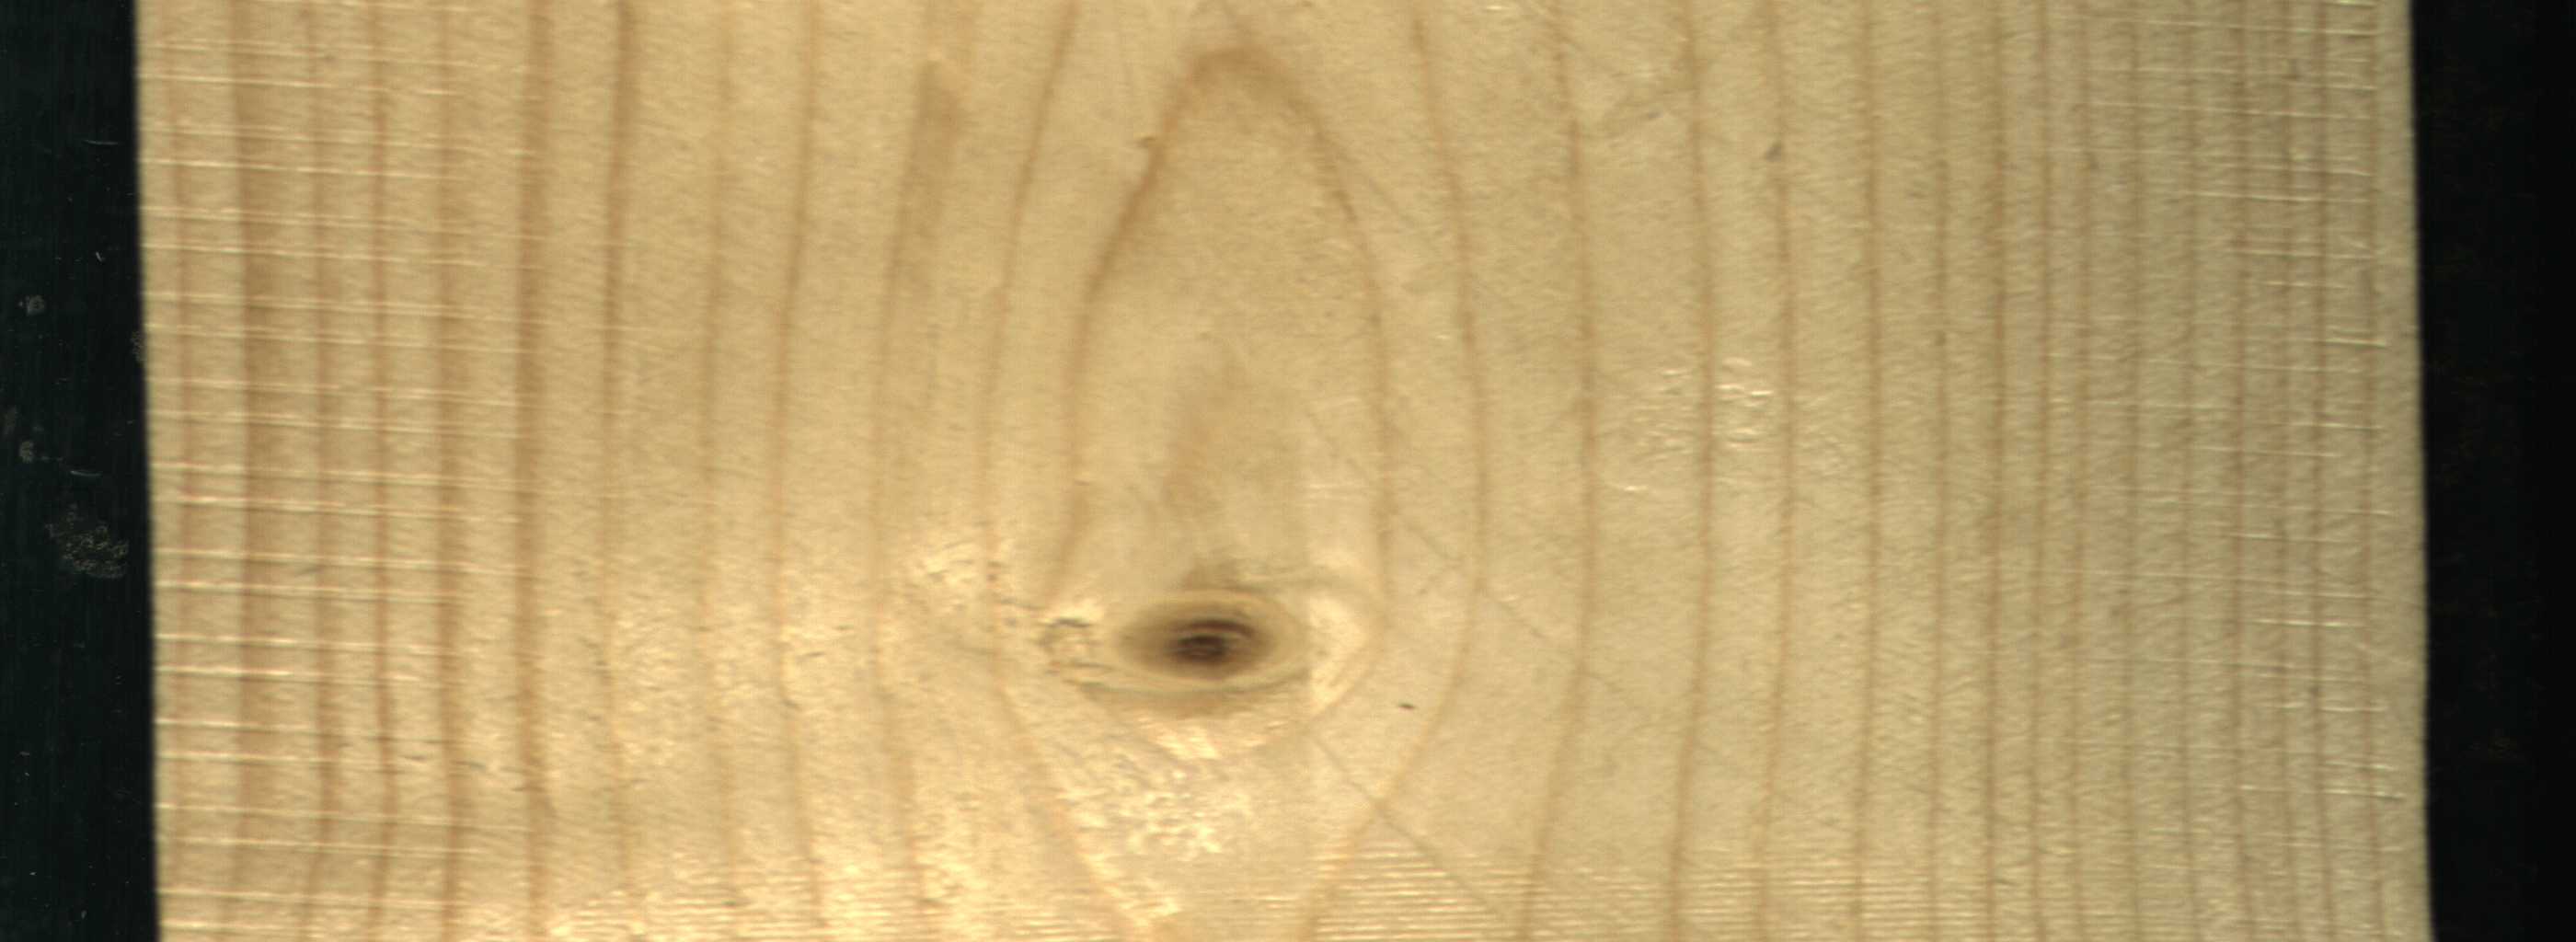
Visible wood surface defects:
Live_Knot